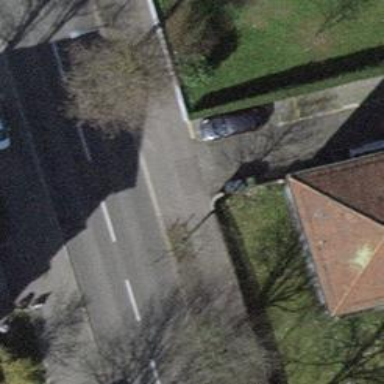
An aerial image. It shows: Tree-lined avenue.